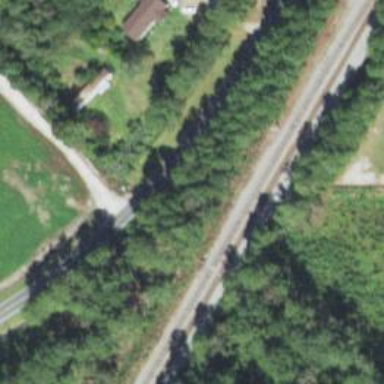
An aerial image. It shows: Culvert tunnel.